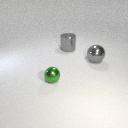
large gray metal sphere behind small green metal sphere